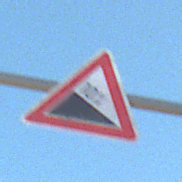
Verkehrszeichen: Gefaelle10
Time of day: Midday
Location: Outdoor (Nature)
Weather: Clear
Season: NotSpecified
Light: Natural